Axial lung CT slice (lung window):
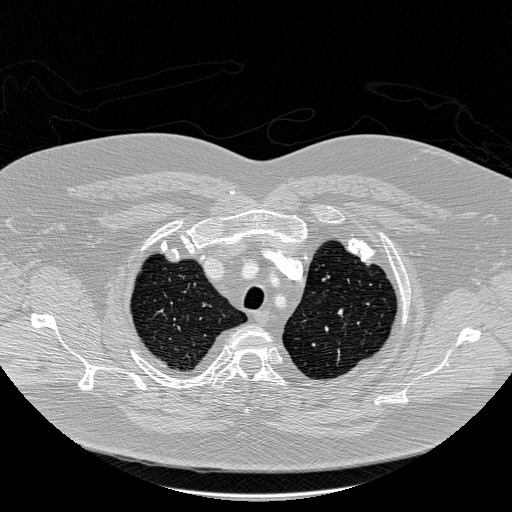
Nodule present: no